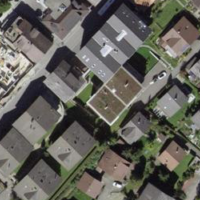
EUNIS habitat code: 54
Species observed at this site:
Trifolium repens
Bombus hortorum